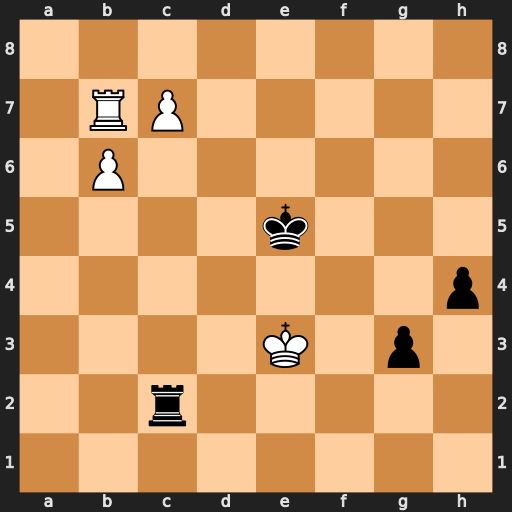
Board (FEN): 8/1RP5/1P6/4k3/7p/4K1p1/2r5/8
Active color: w
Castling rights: -
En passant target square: -
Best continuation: Kd3 Rc1 Rb8